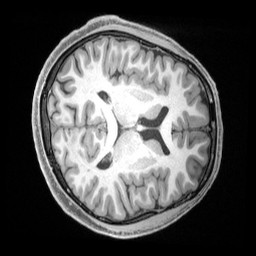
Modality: T1w
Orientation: axial
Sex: male
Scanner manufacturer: siemens
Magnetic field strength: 3 T
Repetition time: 2.4 s
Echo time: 0.00222 s